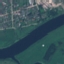
Land use / land cover: River